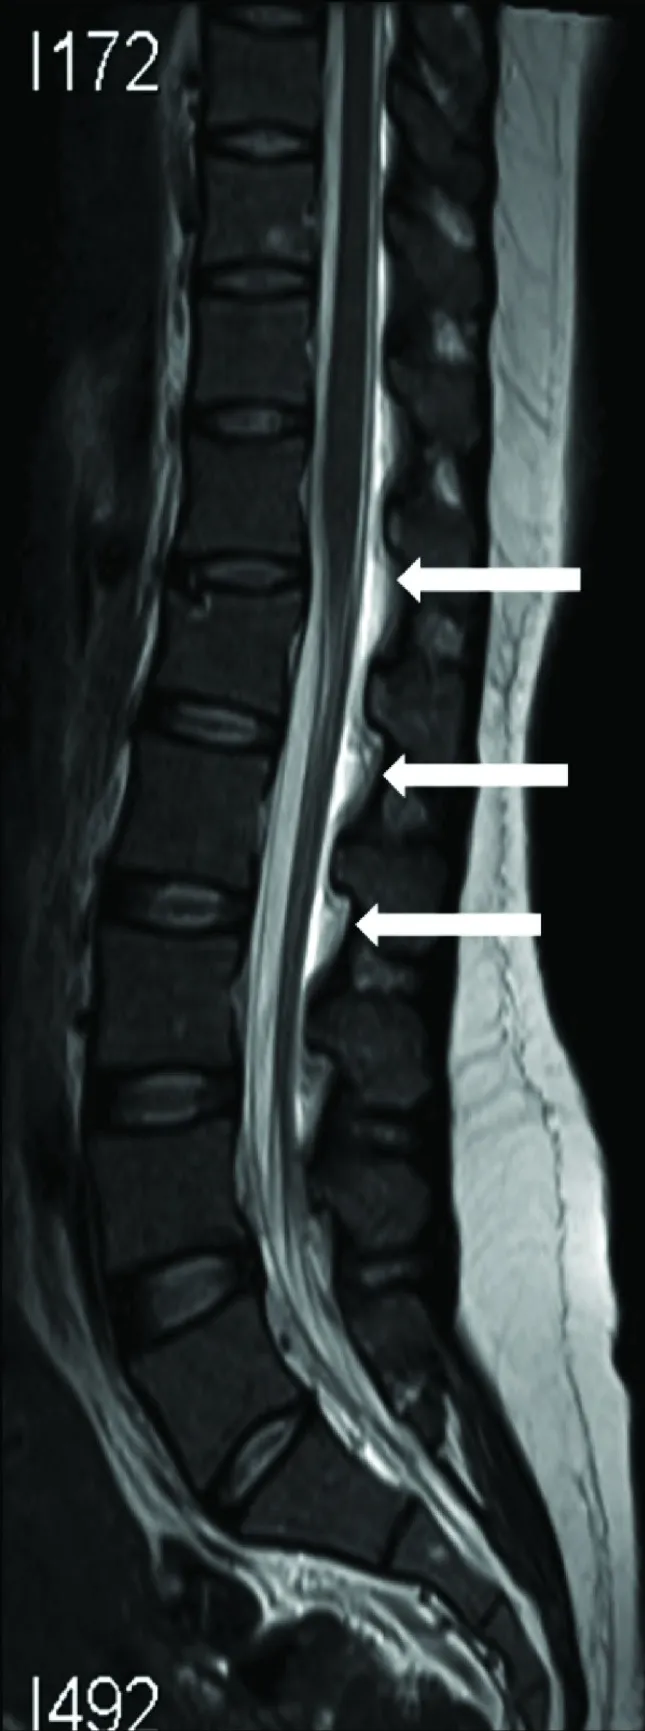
MR imaging of the spine. . T2W sequence shows rim epidural CSF collection in the posterior aspect D11-L3 vertebra suggestive of CSF leak (white solid arrow).
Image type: radiology (mri)